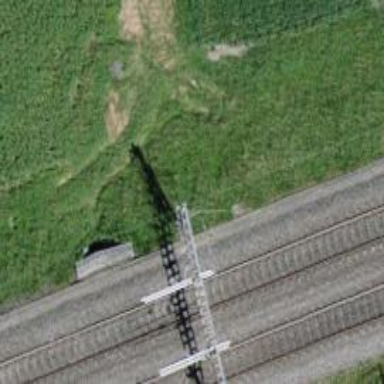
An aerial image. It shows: Grassy track with grade 5 track type.